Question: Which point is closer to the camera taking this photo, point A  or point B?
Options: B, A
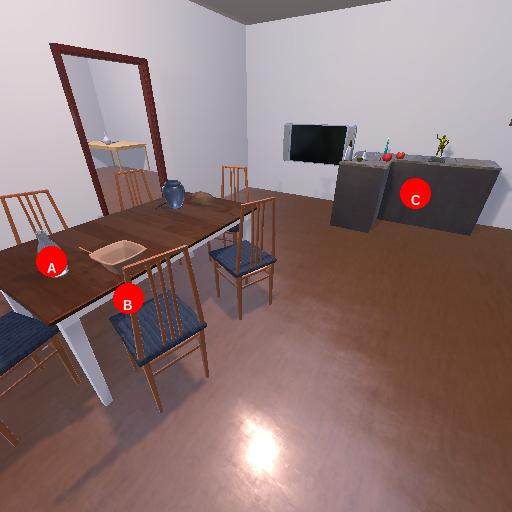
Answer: B